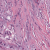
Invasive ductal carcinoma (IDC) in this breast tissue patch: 1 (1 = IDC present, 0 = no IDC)